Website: apple
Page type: address-validator
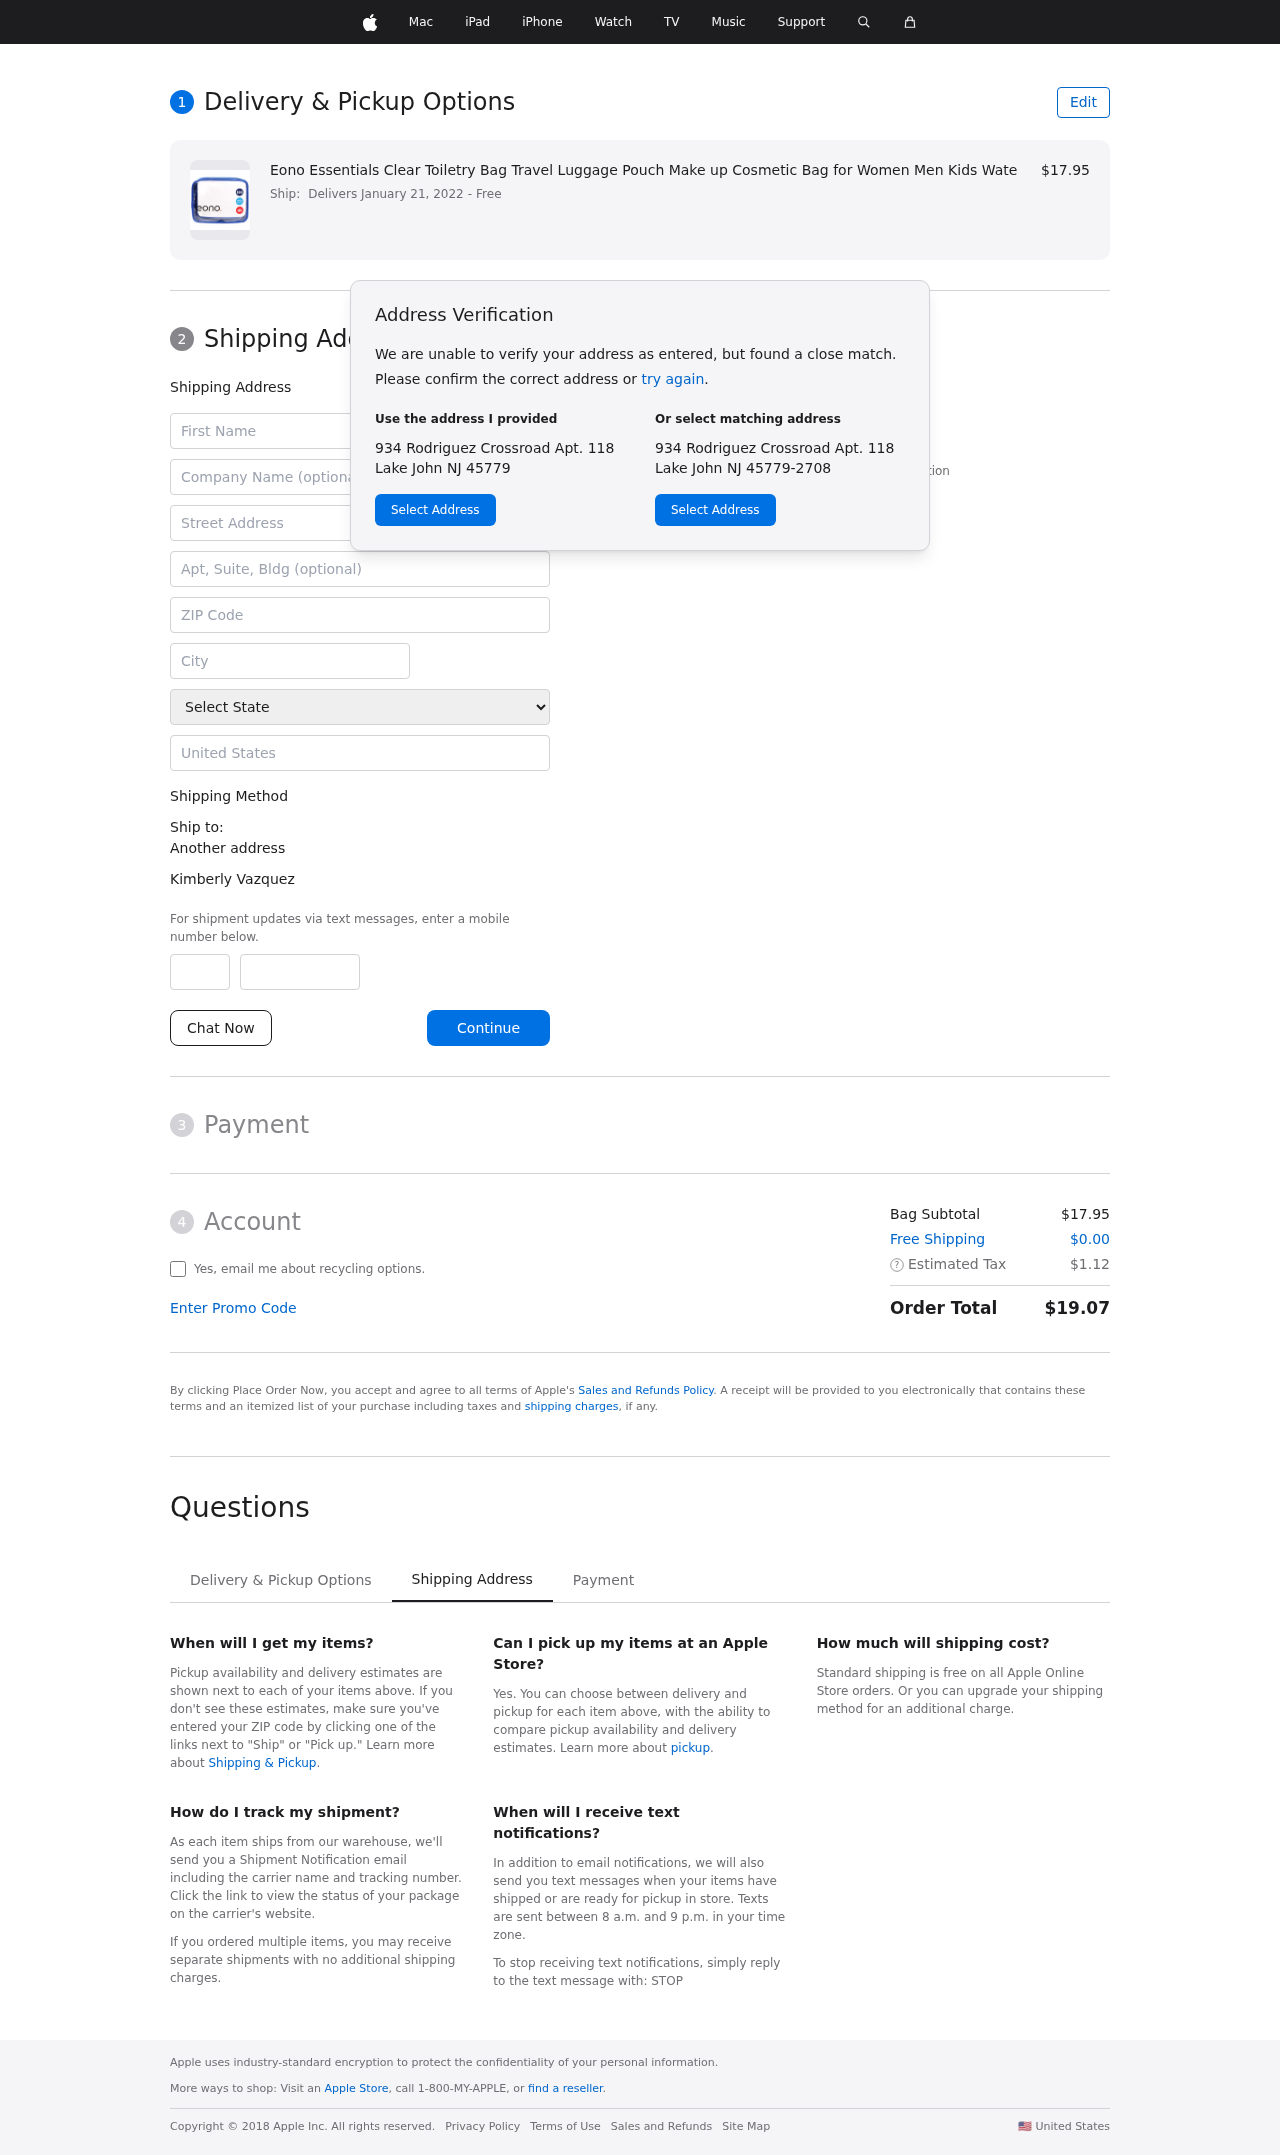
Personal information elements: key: PII_CITY
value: Lake John
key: PII_COUNTRY
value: United States
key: PII_FIRSTNAME
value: Kimberly
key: PII_FULLNAME
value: Kimberly Vazquez
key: PII_LASTNAME
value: Vazquez
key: PII_PHONE_AREA
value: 589
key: PII_PHONE_SUFFIX
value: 0430
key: PII_POSTCODE
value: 45779
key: PII_STATE
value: New Jersey
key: PII_STREET
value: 934 Rodriguez Crossroad Apt. 118
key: PII_CITY_STATE_ZIP
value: Lake John NJ 45779
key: PII_STATE_ABBR
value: NJ
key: PII_POSTCODE_FULL
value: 45779
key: PII_POSTCODE_NUMERIC
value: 45779
Product elements: key: PRODUCT1_NAME
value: Eono Essentials Clear Toiletry Bag Travel Luggage Pouch Make up Cosmetic Bag for Women Men Kids Wate
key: PRODUCT1_PRICE
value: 17.95
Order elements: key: ORDER_DELIVERY_DATE
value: Delivers January 21, 2022
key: ORDER_SUBTOTAL
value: $17.95
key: ORDER_SHIPPING_COST
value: $0.00
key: ORDER_TAX
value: $1.12
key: ORDER_TOTAL
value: $19.07